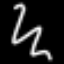
Label: squiggle